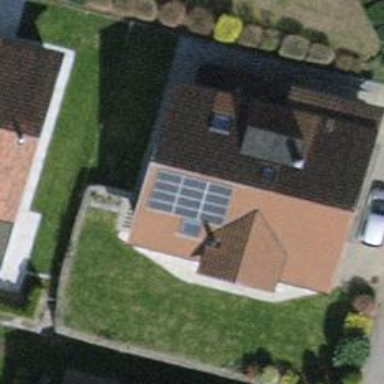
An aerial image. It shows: Small solar photovoltaic panel generator installed on roof.